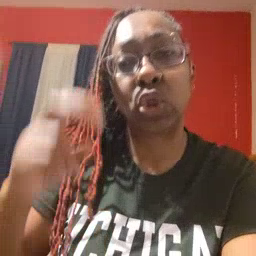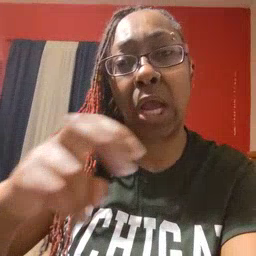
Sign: chair